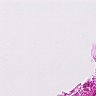
Metastatic tissue present: no